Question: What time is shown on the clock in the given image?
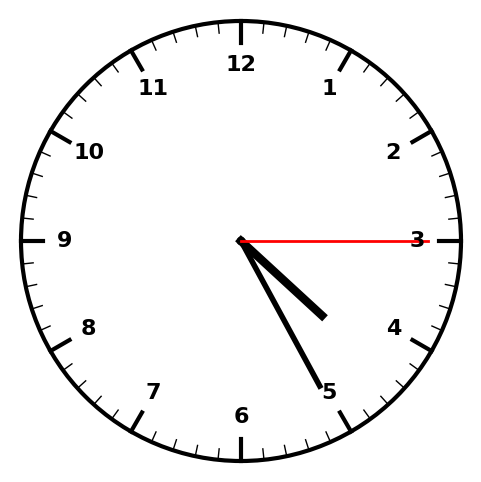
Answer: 04:25:15